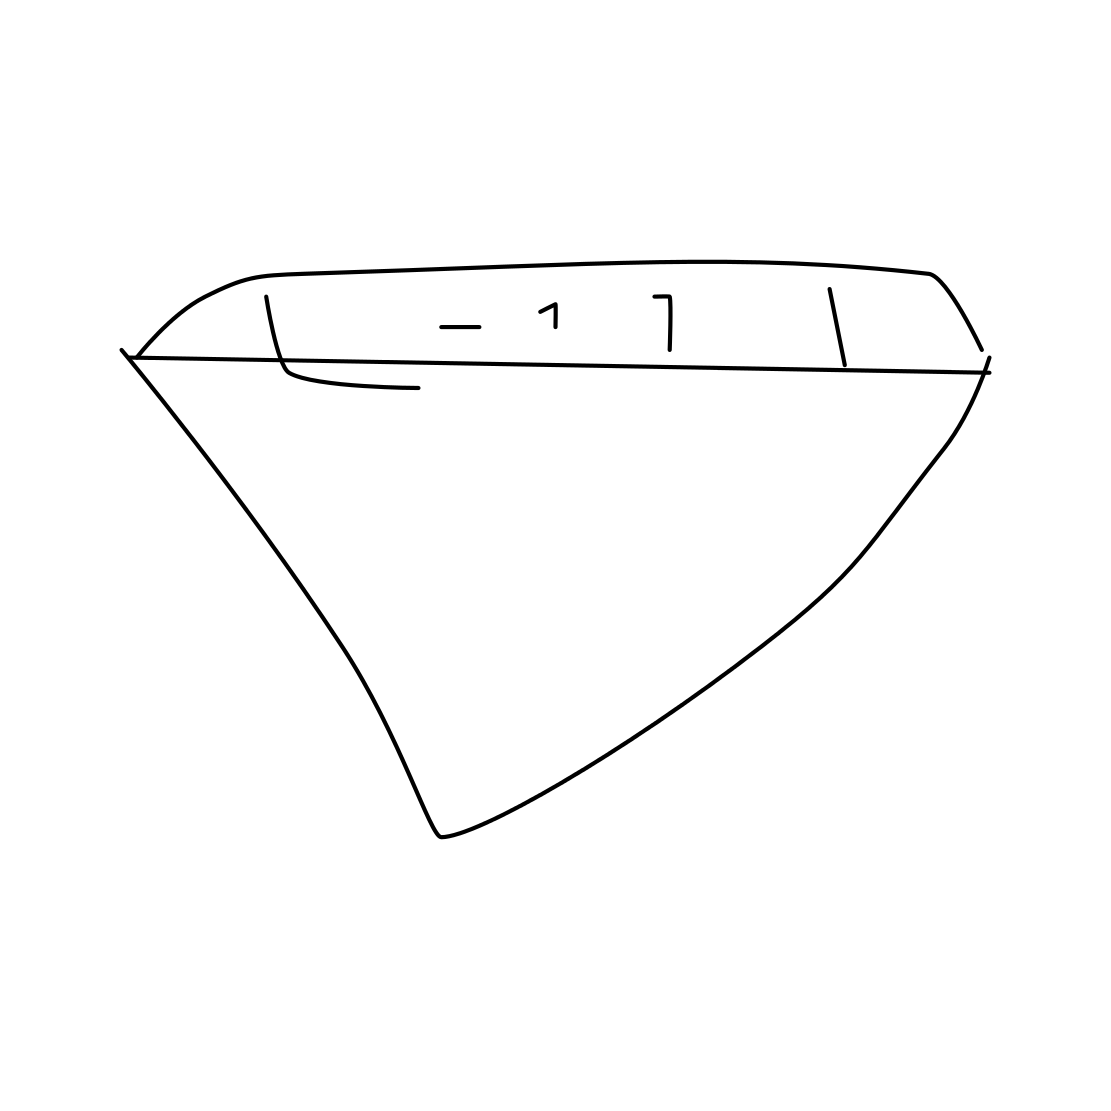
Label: diamond